Question: I finally figured out why the content of the #output div is empty.
It is because that the content is retrieved from server and it takes time to do so, so by the time the document is loaded the content of this div is still empty.
Anyone has idea about extract information from the delayed div content by only using JavaScript or jQuery etc. (client side programming)?
---
I have a variable which stores a very large string and its content is html. let's call it content.
then
var html = $.parseHTML(content);
after this I want to find this chunk (and extract the values from it)
'''
<div id="output" style="float:left;width:150px;margin:30px 0 0 1px;"><div class="result-title">Caltex/Woolworths St Kilda</div><div class="result-text">price: 152.9c<br>address: 99 Chapel St &amp; Inkerman St, St Kilda East</div><div class="result-title">BP East Prahran</div><div class="result-text">price: 152.9c<br>address: 549 High St &amp; Chatsworth Rd, Prahran</div><div class="result-title">BP Balaclava</div><div class="result-text">price: 152.9c<br>address: 308 Carlisle St &amp; Blenheim St, Balaclava</div><div class="result-title">7 Eleven St Kilda</div><div class="result-text">price: 153.9c<br>address: 154-158 St Kilda Rd &amp; Alma Rd, St Kilda</div><div class="result-title">BP AA Prahran</div><div class="result-text">price: 153.9c<br>address: 500 Malvern Rd, Prahran</div></div>
'''
I tried to loop through it but don't know which attribute should be used to find that chunk.
'''
function onS(data)
{
var html = $.parseHTML(data.responseText);
$.each(html, function (i, ele) {
if (ele.nodeName == '#div')
{
alert('found it!!!');
}
});
alert("Data Loaded: " + data.responseText);
}
'''
Please help.
****Update:****
'''
function onS(data)
{
// Niclas
var nodes = $('#output', data.results[0]);
alert("Data Loaded: " + nodes.html());
//Adeneo
var node = $(data.results[0]).find('div#output');
alert("Data Loaded: " + node.html());
}
'''
(the pic looks like too small, you can press Ctrl + mouse wheel to zoom in/out)

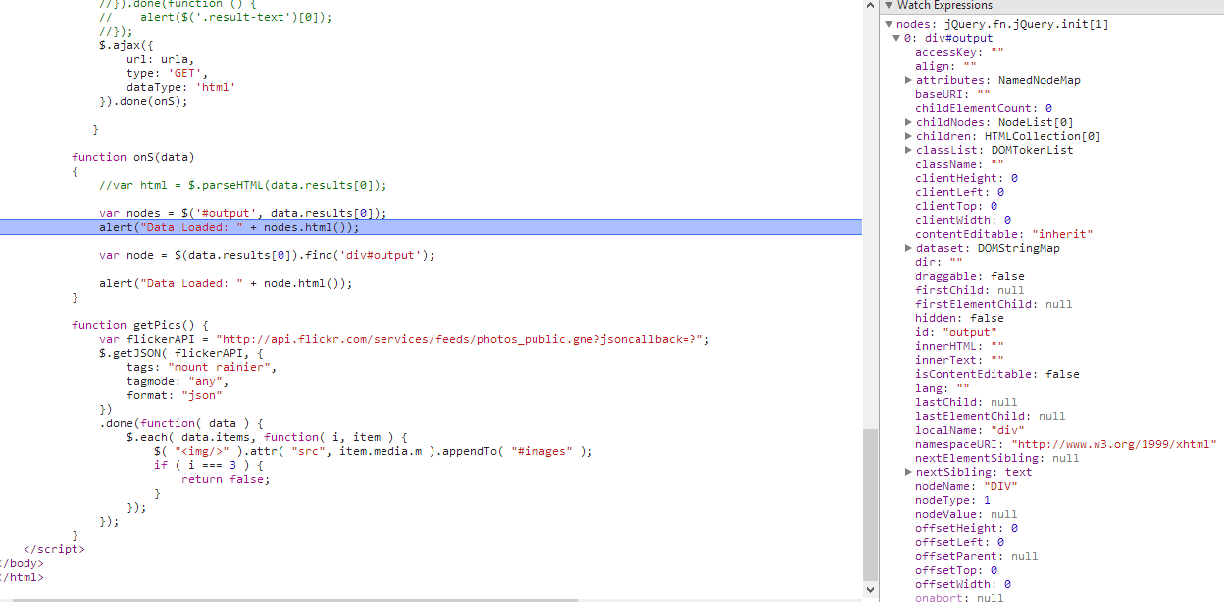
Answer: I finally figured it out.
The reason why the div content is empty is because that #output div will be generated 2-4 seconds later after the html document is loaded. So when the onS() method is triggered the content of that div hasn't been generated.
As to how to retrieve the generated/dynamic/delayed content of a div from a cross domain website, please refer to this question:
<URL>